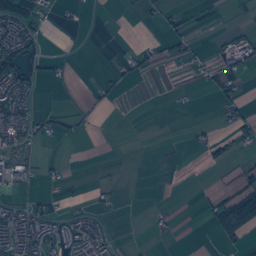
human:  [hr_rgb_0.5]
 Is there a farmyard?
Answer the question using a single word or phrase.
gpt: yes

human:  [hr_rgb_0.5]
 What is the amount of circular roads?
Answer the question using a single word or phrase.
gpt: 0

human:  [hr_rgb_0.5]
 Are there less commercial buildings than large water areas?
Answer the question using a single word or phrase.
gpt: no

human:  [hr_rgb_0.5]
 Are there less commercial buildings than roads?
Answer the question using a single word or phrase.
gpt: yes

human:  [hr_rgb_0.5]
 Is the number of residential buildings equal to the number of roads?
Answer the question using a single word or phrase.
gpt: no

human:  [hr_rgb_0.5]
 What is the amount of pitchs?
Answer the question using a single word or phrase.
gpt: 15

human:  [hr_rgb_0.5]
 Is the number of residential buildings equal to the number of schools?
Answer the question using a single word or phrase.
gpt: no

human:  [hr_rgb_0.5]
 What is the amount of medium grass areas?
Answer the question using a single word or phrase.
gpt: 42

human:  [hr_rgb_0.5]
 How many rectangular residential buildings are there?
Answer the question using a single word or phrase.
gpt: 2020

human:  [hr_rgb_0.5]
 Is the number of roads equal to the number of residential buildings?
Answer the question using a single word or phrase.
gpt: no

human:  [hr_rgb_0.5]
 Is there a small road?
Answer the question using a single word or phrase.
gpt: yes

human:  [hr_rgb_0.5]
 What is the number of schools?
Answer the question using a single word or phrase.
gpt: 4

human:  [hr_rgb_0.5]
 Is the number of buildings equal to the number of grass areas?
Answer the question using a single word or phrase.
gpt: no

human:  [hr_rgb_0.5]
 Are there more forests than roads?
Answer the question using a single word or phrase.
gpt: no

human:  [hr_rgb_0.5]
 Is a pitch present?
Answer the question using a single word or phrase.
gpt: yes

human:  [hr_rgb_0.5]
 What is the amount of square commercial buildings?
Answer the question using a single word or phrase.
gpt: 0

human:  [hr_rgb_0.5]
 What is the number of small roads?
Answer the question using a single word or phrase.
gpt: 523

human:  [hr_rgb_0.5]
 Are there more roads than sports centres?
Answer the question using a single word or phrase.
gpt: yes

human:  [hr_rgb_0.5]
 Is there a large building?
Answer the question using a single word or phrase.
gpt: no

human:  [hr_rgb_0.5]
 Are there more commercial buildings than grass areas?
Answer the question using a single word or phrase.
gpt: no

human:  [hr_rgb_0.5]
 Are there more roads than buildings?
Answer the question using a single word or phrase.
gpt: no

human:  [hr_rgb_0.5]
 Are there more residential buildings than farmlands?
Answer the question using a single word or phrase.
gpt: yes

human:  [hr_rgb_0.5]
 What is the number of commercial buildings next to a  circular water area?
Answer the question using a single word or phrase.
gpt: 0

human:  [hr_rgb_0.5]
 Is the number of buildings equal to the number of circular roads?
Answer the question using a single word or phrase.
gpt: no

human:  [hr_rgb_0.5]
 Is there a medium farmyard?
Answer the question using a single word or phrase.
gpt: yes

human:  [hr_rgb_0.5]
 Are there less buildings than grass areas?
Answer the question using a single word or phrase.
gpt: no

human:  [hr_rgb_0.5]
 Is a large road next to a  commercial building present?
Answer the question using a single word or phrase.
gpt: no

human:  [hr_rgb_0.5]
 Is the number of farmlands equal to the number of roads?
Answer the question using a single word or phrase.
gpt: no

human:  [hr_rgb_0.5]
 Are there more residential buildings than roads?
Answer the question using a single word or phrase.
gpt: yes

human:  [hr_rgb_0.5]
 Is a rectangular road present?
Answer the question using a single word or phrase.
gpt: no

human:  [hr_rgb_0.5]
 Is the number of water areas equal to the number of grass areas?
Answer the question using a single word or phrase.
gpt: no

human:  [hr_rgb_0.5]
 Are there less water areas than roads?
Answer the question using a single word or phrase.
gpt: yes

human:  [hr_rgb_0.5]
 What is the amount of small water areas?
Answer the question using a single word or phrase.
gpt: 7

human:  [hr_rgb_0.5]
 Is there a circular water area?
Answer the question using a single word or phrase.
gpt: no

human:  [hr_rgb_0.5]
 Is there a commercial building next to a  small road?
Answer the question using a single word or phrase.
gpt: yes

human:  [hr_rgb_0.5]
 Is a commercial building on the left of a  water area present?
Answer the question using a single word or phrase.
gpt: yes